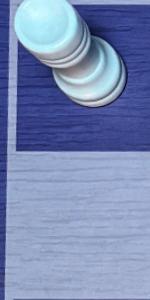
Label: Empty